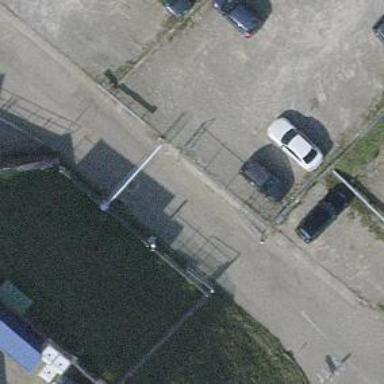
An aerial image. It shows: Lift gate barrier.